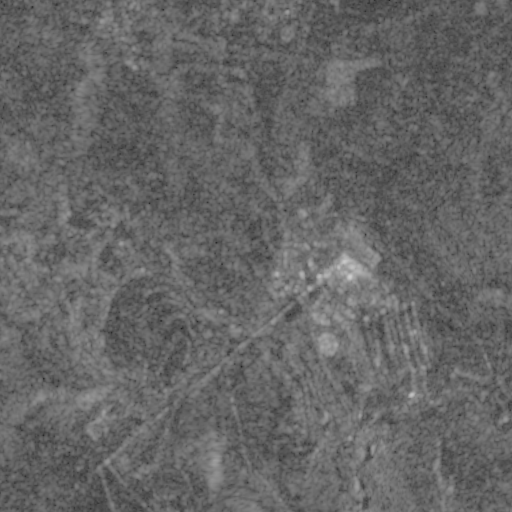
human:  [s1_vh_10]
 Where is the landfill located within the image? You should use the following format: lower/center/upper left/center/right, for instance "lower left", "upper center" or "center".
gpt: The landfill is located in the lower center of the image.
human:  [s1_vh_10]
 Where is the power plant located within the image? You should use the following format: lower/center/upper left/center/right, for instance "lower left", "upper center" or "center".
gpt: The power plant is located in the center right of the image.
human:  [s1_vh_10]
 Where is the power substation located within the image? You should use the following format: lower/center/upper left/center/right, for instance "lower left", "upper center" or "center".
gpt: The power substation is located in the center right of the image.
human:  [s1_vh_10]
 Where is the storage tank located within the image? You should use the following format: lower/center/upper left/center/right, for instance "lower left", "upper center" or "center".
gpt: The storage tank is located in the center right of the image.
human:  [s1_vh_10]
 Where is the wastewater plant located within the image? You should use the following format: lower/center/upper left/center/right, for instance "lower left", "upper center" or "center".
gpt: The wastewater plant is located in the center right of the image.
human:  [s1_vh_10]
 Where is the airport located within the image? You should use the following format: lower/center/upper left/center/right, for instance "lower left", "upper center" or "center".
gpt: There is no airport in the image.

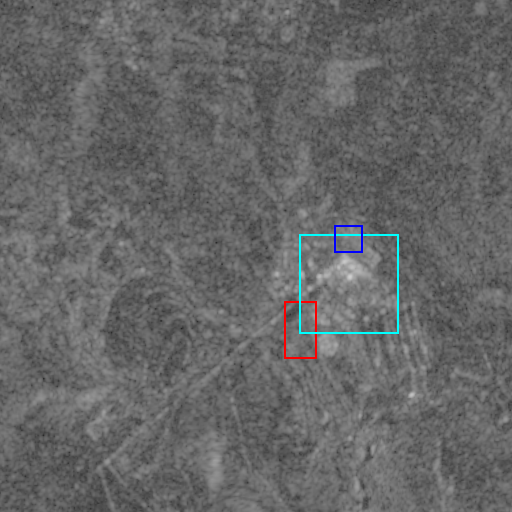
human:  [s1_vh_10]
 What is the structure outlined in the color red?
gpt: The structure outlined in red is a landfill.
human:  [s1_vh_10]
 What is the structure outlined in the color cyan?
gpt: The structure outlined in cyan is a power plant.
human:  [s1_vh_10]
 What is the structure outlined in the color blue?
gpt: The structure outlined in blue is a power substation.
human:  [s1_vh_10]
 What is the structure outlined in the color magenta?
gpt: There is no magenta outline.